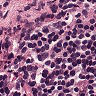
Metastatic tissue present: no